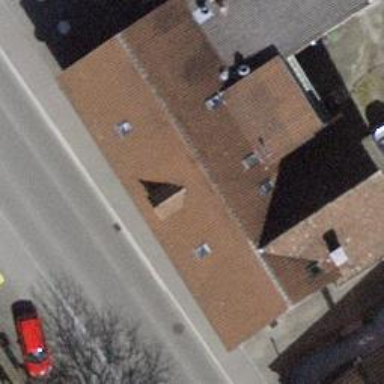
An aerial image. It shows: Restaurant.